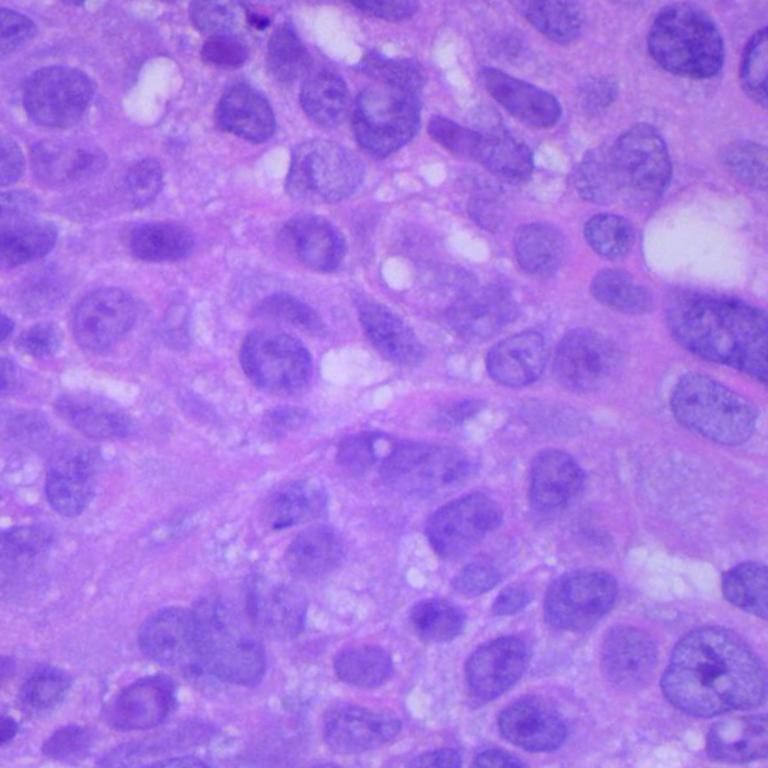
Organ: lung
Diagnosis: squamous carcinomas